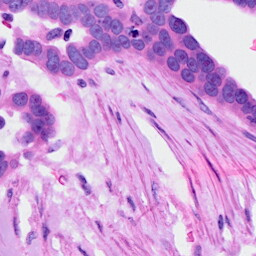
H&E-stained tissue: Ovarian